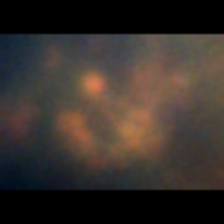
Taxon: Unknown_full_image
Group: Unknown